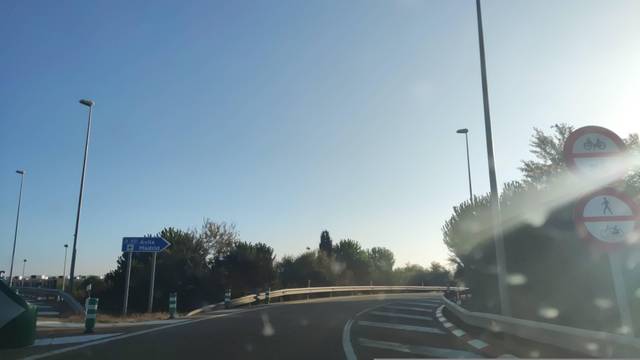
Region: Spain
Coordinates: 40.943, -5.639